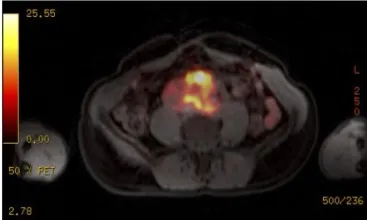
Ga68-DOTATATE PET-MRI findings: (A) There is high uptake (SUVmax, 32.5) in the abdominal mass, with local invasion but without distant metastatic disease.
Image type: radiology (pet)